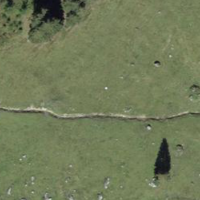
EUNIS habitat code: 23
Species observed at this site:
Stauroderus scalaris
Pseudochorthippus parallelus
Chorthippus biguttulus
Euthystira brachyptera